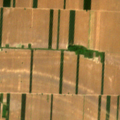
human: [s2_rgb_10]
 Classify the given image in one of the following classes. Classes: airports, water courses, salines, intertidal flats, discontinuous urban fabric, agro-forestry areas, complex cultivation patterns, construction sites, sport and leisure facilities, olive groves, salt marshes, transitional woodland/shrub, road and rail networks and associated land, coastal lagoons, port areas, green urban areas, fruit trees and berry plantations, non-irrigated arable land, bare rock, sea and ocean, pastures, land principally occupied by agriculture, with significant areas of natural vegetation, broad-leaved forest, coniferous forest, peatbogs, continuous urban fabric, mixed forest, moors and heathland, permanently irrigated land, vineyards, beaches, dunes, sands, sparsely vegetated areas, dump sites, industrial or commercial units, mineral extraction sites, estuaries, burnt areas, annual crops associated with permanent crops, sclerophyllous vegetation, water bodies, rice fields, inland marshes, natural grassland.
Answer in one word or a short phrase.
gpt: non-irrigated arable land